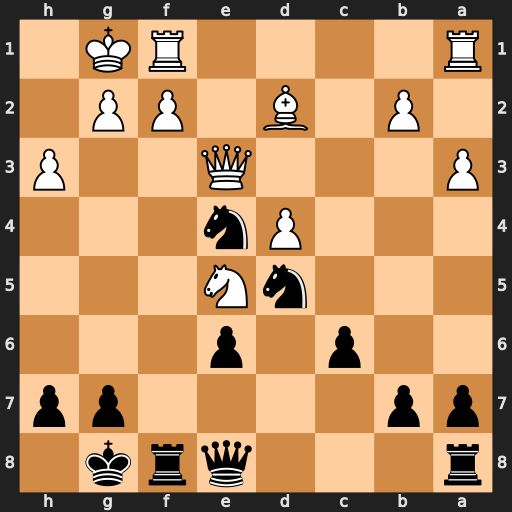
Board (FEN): r3qrk1/pp4pp/2p1p3/3nN3/3Pn3/P3Q2P/1P1B1PP1/R4RK1
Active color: b
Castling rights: -
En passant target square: -
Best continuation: Nxe3